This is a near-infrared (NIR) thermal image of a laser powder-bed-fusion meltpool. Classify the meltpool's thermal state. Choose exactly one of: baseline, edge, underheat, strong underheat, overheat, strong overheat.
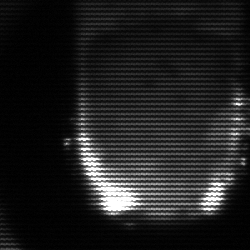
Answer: baseline